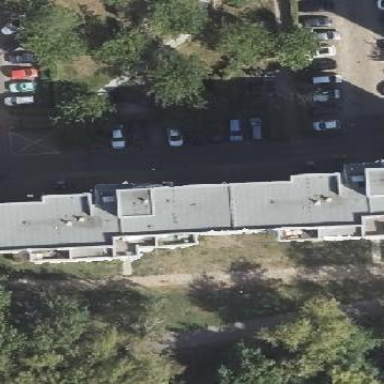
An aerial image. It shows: Building with apartments and flat roof.